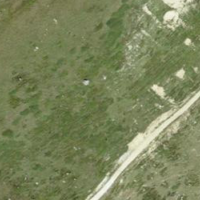
EUNIS habitat code: 26
Species observed at this site:
Campanula thyrsoides